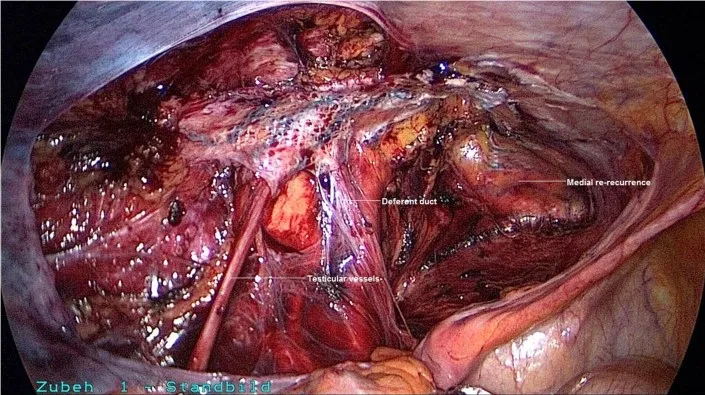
Following incision of the peritoneum above and below the incorrectly positioned mesh, dissection of the left groin.
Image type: medical_photograph (other_medical_photograph)